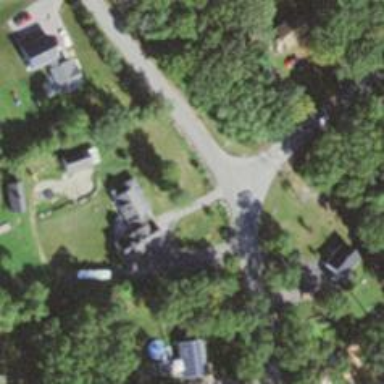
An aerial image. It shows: Residential driveway serving as service road.